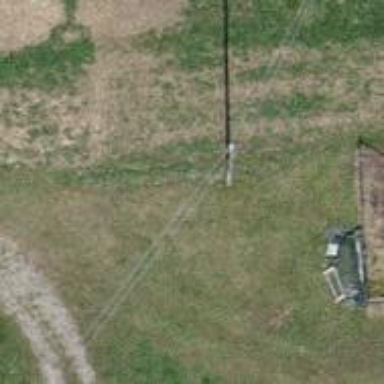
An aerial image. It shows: Power pole.